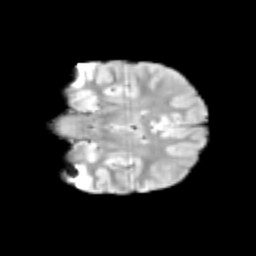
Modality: T2w
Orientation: coronal
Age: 9
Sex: female
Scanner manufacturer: siemens
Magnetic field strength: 3 T
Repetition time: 3.8 s
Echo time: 0.07 s